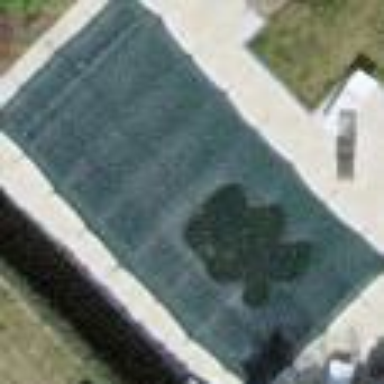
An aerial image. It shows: Swimming pool located in leisure land.